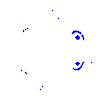
Particle: kaon